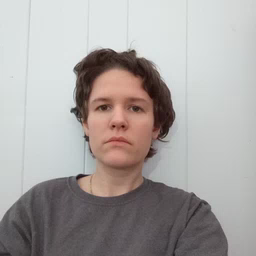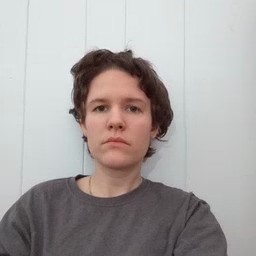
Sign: wet